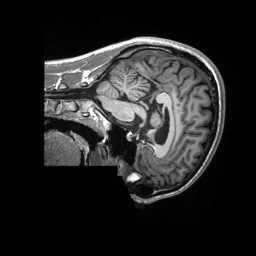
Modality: T1w
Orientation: sagittal
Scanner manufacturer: siemens
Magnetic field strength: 3 T
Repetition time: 2.3 s
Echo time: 0.00232 s